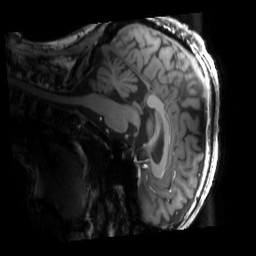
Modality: T1w
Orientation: sagittal
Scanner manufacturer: siemens
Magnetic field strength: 6.98 T
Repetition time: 1.7 s
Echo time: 0.00254 s